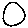
Label: circle